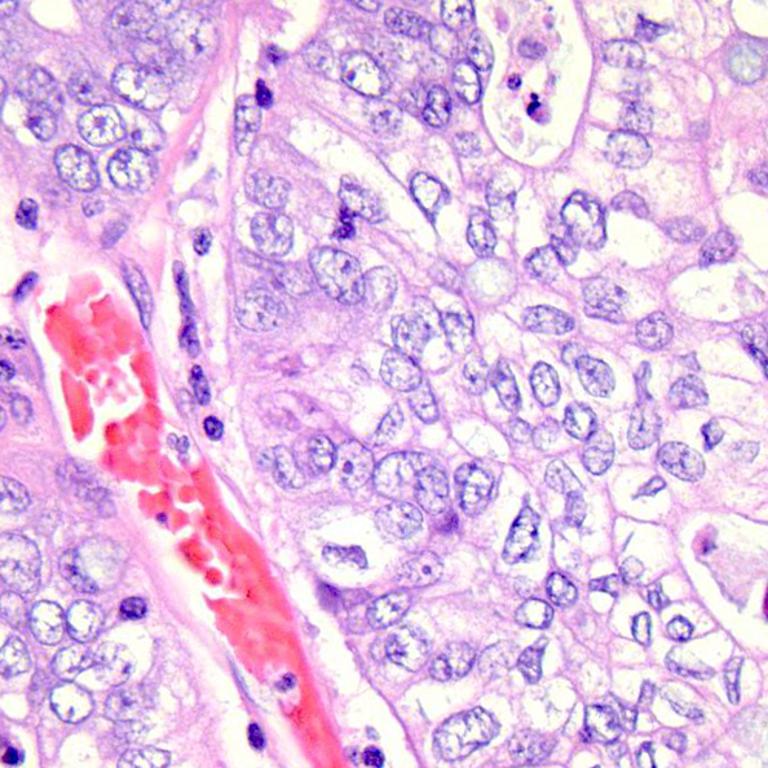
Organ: colon
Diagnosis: adenocarcinomas